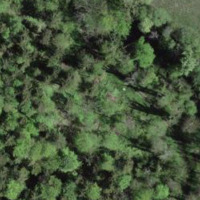
EUNIS habitat code: 44
Species observed at this site:
Equisetum sylvaticum
Fagus sylvatica